Field crop: maize
Growth stage: 1
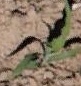
Species: maize